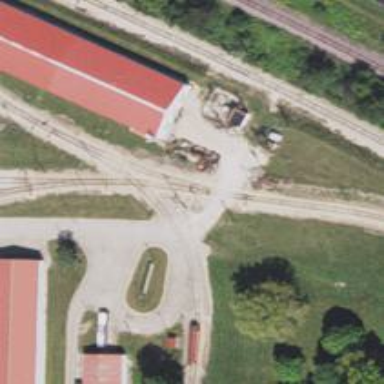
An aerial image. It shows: Railway crossing.